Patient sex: M
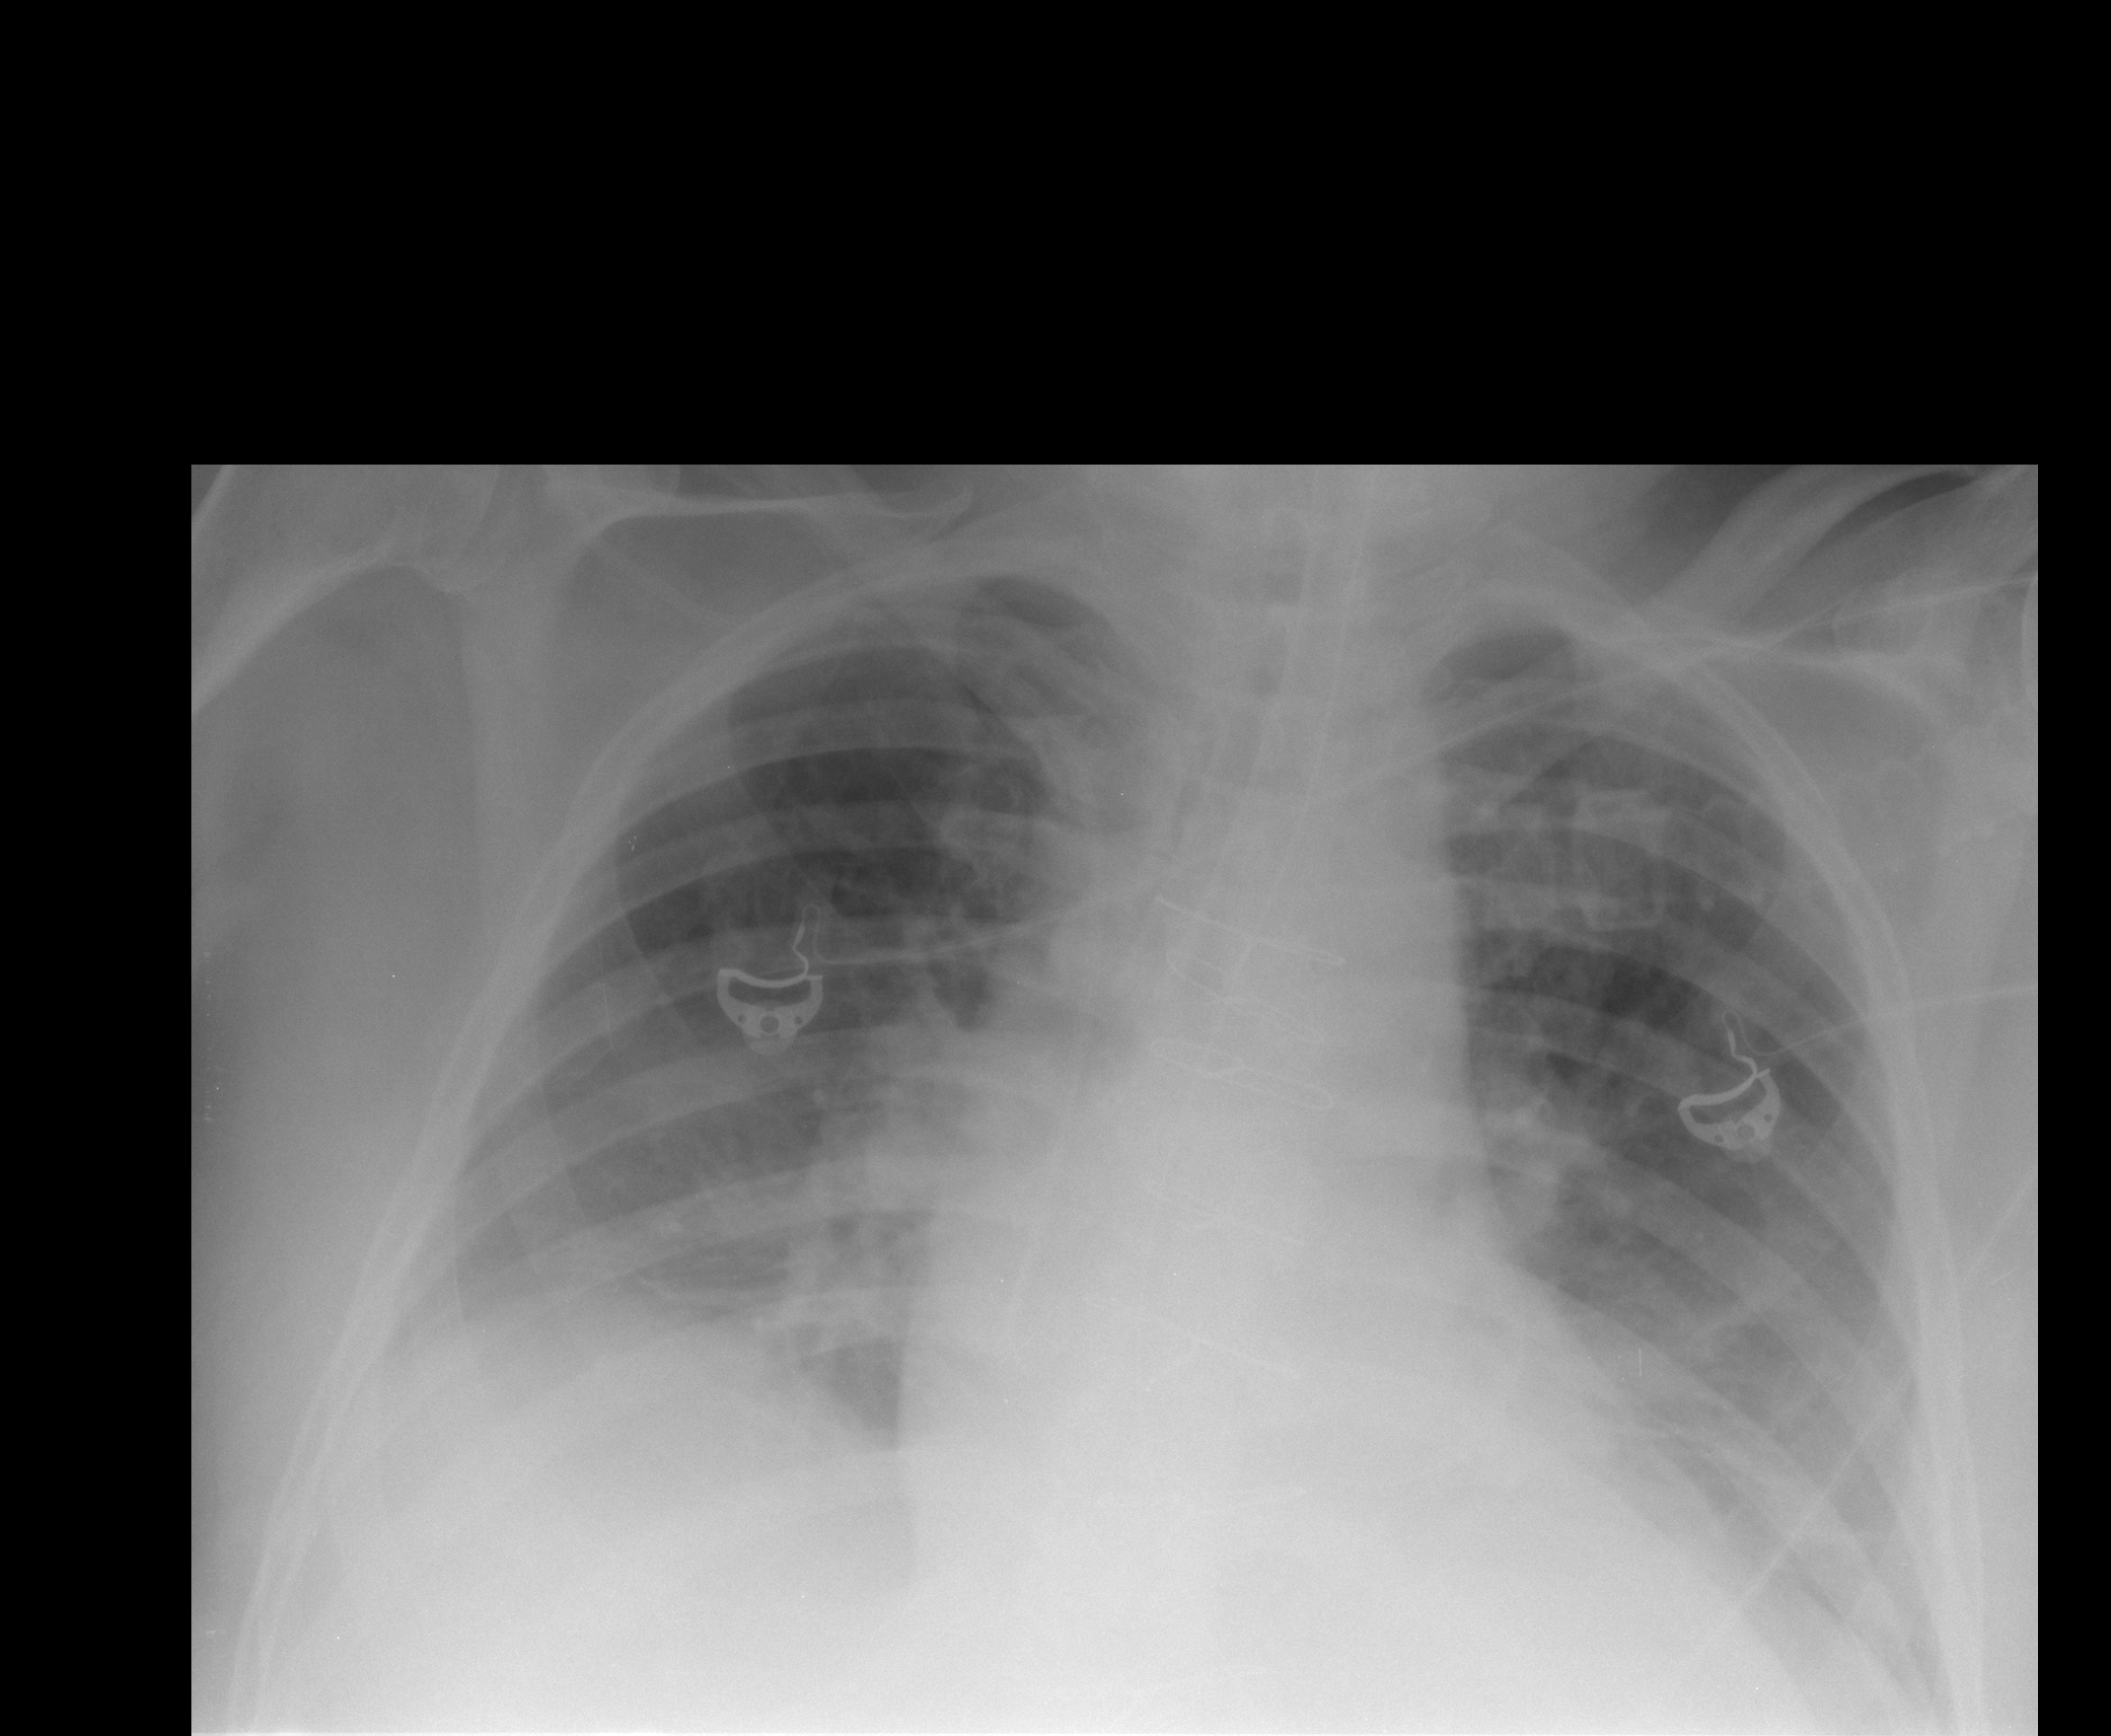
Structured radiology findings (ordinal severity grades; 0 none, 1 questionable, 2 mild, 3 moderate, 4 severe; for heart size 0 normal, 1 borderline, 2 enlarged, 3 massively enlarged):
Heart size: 2
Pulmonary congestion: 0
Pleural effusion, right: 2
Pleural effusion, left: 2
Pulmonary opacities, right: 3
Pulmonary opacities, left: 1
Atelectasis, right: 3
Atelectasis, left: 2